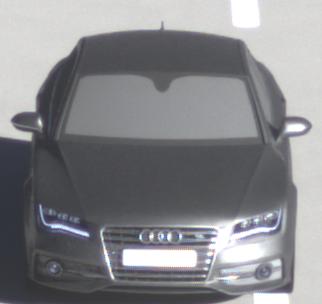
Make: Audi
Model: S7 Sportback cod
Detailed model: S7 (4G) Sportback
Model produced from: 2012/06
Model produced until: 2014/05
Doors: 5
Color: gray
Road condition: dry road
Daytime: morning or afternoon
Contrast: high contrast